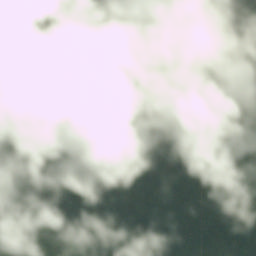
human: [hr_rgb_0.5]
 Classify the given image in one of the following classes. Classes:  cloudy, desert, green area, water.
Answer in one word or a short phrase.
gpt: cloudy